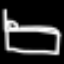
Label: bed